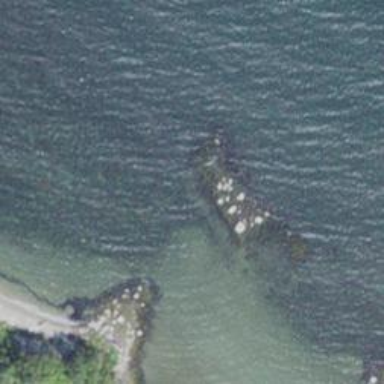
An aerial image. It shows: Natural rock reef.